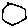
Label: hexagon